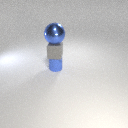
large blue metal sphere above small blue rubber cylinder